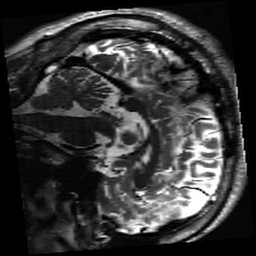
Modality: inplaneT2
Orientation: sagittal